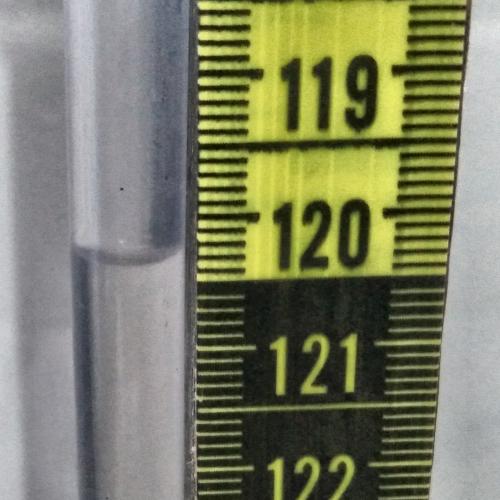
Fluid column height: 120.3 cm